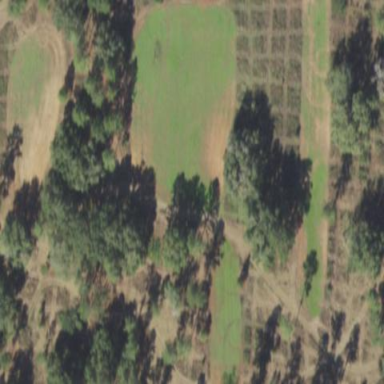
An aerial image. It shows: Orchard.